Question: I have created a windows application in C# and I am using excel as a temporary database. I am able to read in the excel data, but I have no idea how to update the cell value in that file using C#.
The structure is as follows:

I want to update the done field to 'yes' after finishing the execution.
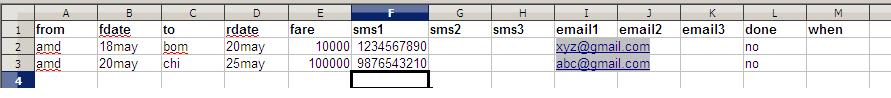
Answer: I have to update
'''
Extended Properties=HDR=NO; IMEX=1
'''
with
'''
Extended Properties=HDR=YES;
'''
so it will be:
'''
connString = "Provider=Microsoft.Jet.OLEDB.4.0;Excel 8.0; Extended Properties=HDR=YES;Data Source=" + Directory.GetCurrentDirectory() + "/swtlist.xls";
OleDbConnection oledbConn = new OleDbConnection(connString);
oledbConn.Open();
DataTable dt = oledbConn.GetOleDbSchemaTable(OleDbSchemaGuid.Tables, null);
OleDbCommand cmd = new OleDbCommand("UPDATE [Sheet1$] SET done='yes' where id=1", oledbConn);
cmd.ExecuteNonQuery();
'''